Question: I have learned that synchronized in static method and Class are the same thing, they are both class level lock.
Then I try to write a demo program:
'''
package com.hao.thread;
public class Main {
private static int count = 10;
public synchronized static void m1() {
--count;
System.out.println(Thread.currentThread().getName() + " count = " + count);
}
public static void m2() {
synchronized (Main.class) {
--count;
System.out.println(Thread.currentThread().getName() + " count = " + count);
}
}
public static void main(String[] args) {
}
}
'''
After compile, and check the java bytecode with jclasslib(a idea plugin), I found 'm1()' and 'm2()' got different java bytecode, there is no 'monitorenter' in the bytecode of 'm1()' method.
the pictures are follows, because I don't have enough reputation, I have to paste the direct link of image
- 'm1()'''
I wonder why it happen? And with the different java bytecode, how can they have the same behaviour? Is there any extra thing JVM done for me?
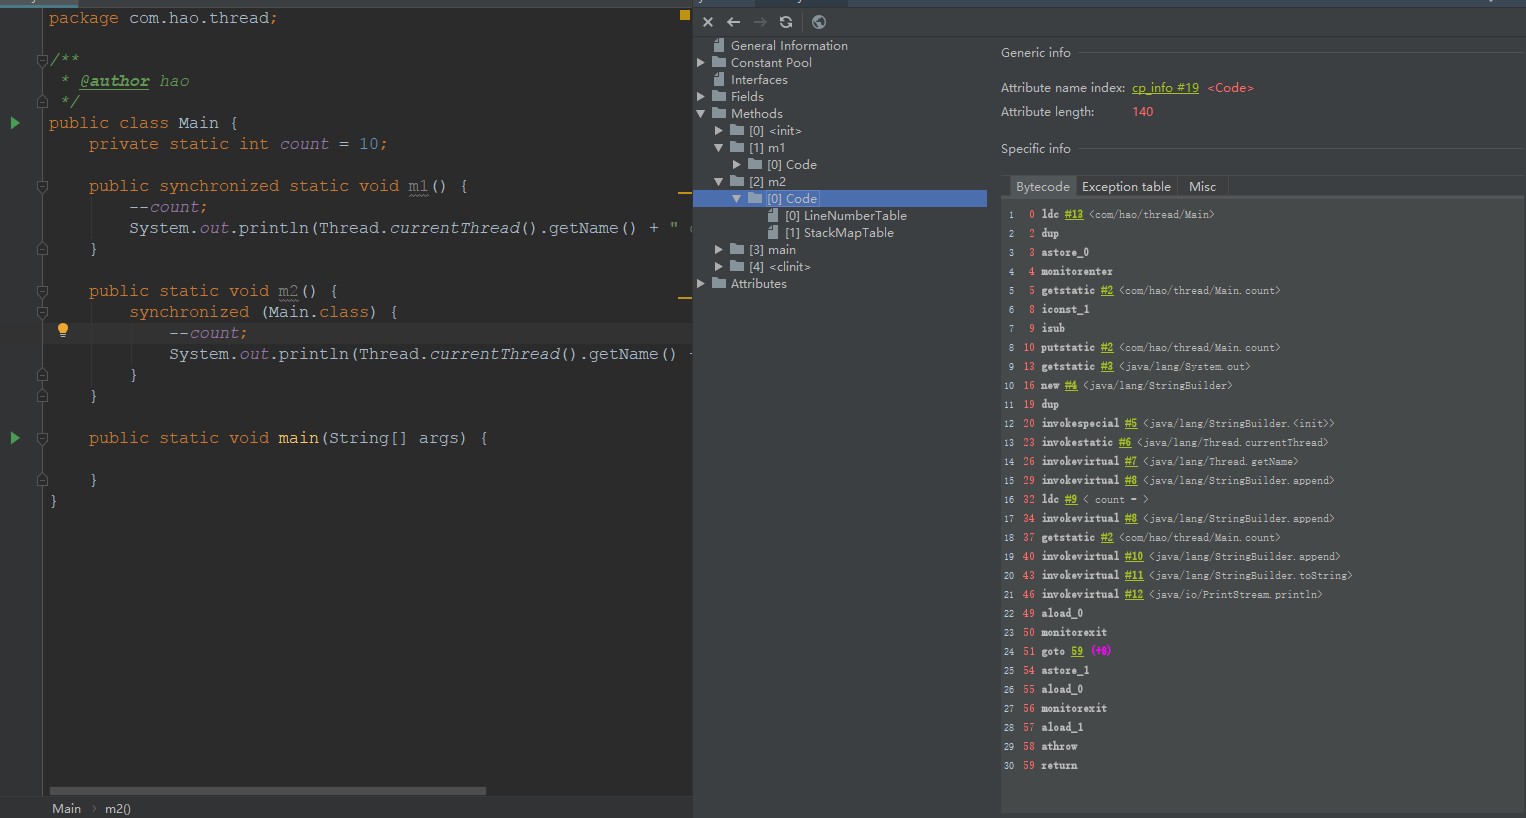
Answer: See <URL> - the VM sees the 'synchronized' keyword and does the 'monitorenter' implicitly. There are 2 ways to obtain the lock on an object in java bytecode: Either via a 'synchronized' keyword, or via a 'MONITORENTER' bytecode, it's as simple as that.